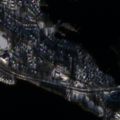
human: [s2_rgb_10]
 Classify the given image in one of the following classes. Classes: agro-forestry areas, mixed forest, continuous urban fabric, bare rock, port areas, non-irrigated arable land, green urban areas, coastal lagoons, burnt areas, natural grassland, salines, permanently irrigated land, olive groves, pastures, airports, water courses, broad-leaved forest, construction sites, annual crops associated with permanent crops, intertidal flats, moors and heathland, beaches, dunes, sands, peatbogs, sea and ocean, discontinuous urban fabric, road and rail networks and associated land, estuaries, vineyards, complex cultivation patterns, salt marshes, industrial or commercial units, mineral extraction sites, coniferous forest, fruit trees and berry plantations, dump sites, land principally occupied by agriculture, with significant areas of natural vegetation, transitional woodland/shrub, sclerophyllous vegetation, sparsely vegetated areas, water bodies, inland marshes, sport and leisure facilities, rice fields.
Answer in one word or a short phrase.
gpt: discontinuous urban fabric, water bodies